Question: Here is my problem, I'm trying to make a clone of Snapchat, a very simple one, using Parse.com with the default project given in the page, everything was going ok, until I have to take pictures and save them to send them to an user. With this code:
'''
import UIKit
import Parse
class UsersTableViewController: UITableViewController, UINavigationControllerDelegate, UIImagePickerControllerDelegate {
var usersArray: [String] = []
var activeRecipient: Int = 0
override func viewDidLoad() {
super.viewDidLoad()
var query = PFUser.query()
query?.whereKey("username", notEqualTo: PFUser.currentUser()!.username!)
var users = query?.findObjects()
if let user = users {
for username in user {
println(username.username!!)
usersArray.append(username.username!!)
}
}
}
override func numberOfSectionsInTableView(tableView: UITableView) -> Int {
return 1
}
override func tableView(tableView: UITableView, numberOfRowsInSection section: Int) -> Int {
return usersArray.count
}
override func tableView(tableView: UITableView, cellForRowAtIndexPath indexPath: NSIndexPath) -> UITableViewCell {
let cell = tableView.dequeueReusableCellWithIdentifier("snapCell", forIndexPath: indexPath) as! UITableViewCell
cell.textLabel?.text = usersArray[indexPath.row]
return cell
}
override func tableView(tableView: UITableView, didSelectRowAtIndexPath indexPath: NSIndexPath) {
activeRecipient = indexPath.row
pickImage()
}
func imagePickerController(picker: UIImagePickerController, didFinishPickingImage image: UIImage!, editingInfo: [NSObject : AnyObject]!) {
//Upload image to parse //error come somewhere from here I think
println("Image Selected")
self.dismissViewControllerAnimated(true, completion: nil)
var imageToSend = PFObject(className:"Image")
imageToSend["image"] = UIImageJPEGRepresentation(image, 0.5)
imageToSend["senderUsername"] = PFUser.currentUser()!.username
imageToSend["recipientUsername"] = usersArray[activeRecipient]
imageToSend.save()
}
func pickImage() {
var image = UIImagePickerController()
image.delegate = self
image.sourceType = UIImagePickerControllerSourceType.PhotoLibrary
image.allowsEditing = false
self.presentViewController(image, animated: true, completion: nil)
}
}
'''
The error:
'''
2015-06-24 15:03:13.414 SnapClomSwift[2043:124661] *** Terminating app due to uncaught exception 'NSInvalidArgumentException', reason: '-[NSConcreteMutableData PF_base64EncodedString]: unrecognized selector sent to instance 0x7a648960'
'''
Is not very helpful to debug, any help??
EDIT1: I would think the parse function is the last calling and breaking everything but I'm not sure.

EDIT2: I have I guess fixed but I'm not sure what was in the first place, still. The new code is this:
'''
var imageToSend = PFObject(className:"Image")
//var imageData = UIImagePNGRepresentation(image)
imageToSend["senderUsername"] = PFUser.currentUser()!.username!
imageToSend["recipientUsername"] = usersArray[activeUser]
imageToSend.saveInBackgroundWithBlock({
(success: Bool, error: NSError?) -> Void in
if (success == false) {
// Error.
println("Error horray! \(error?.description)")
} else {
// There was a problem, check error.description
let imageData = UIImagePNGRepresentation(image)
let imageFile = PFFile(name: "image-png", data: imageData)
imageToSend["image"] = imageFile
imageToSend.saveInBackgroundWithBlock({
(success: Bool, error: NSError?) -> Void in
if success == false {
println("something is fucked up \(error?.description)")
} else {
println("Cool")
}
})
println("Done")
}
})
'''
I guess this is not a solution but a workaround so I'm going to accept Zaph's answer.
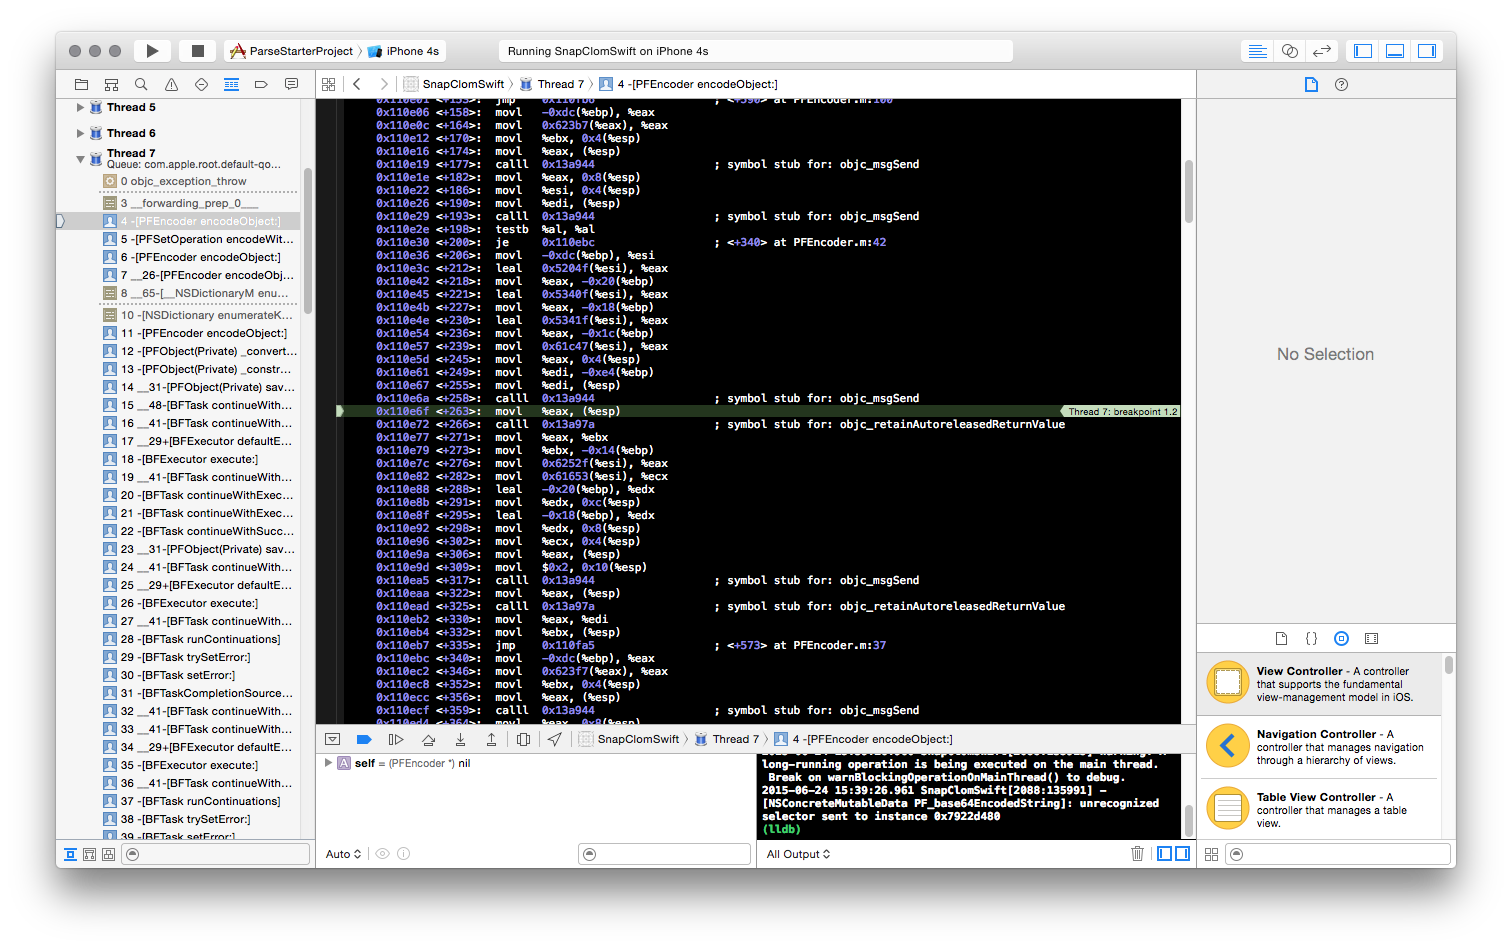
Answer: To see the actual statement that is causing the error add an exception breakpoint:
From the Mian Menu Debug:Breakpoints:Create Exception Breakpoint.
Right-click the breakpoint and set the exception to Objective-C.
Add an action: "po $arg1".
Run the app to get the breakpoint and you will be at the line that causes the exception and the error message will be in the debugger console.